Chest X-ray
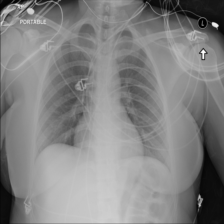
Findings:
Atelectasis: negative
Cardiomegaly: negative
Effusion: negative
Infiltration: negative
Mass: negative
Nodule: negative
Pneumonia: negative
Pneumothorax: negative
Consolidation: negative
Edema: negative
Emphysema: negative
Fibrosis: negative
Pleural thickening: negative
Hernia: negative